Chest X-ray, PA view. Patient: 56 years old, sex M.
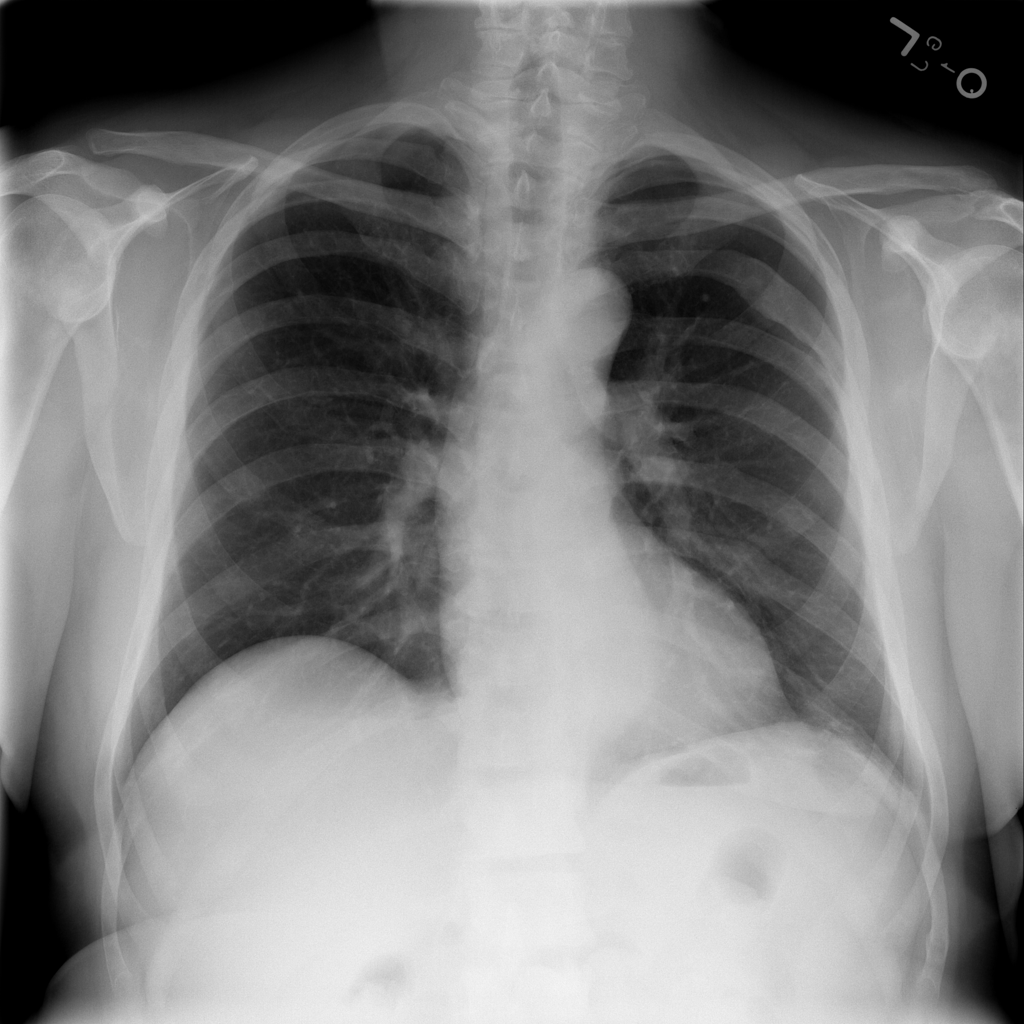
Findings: No Finding